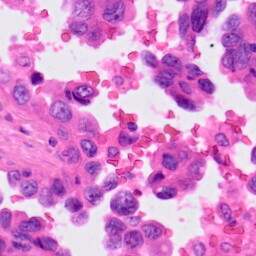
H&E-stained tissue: Lung